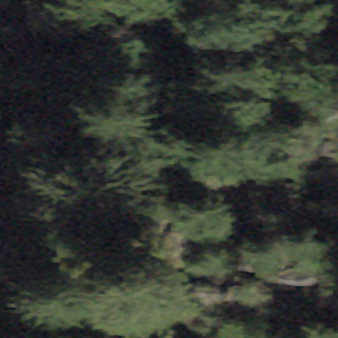
Label: other